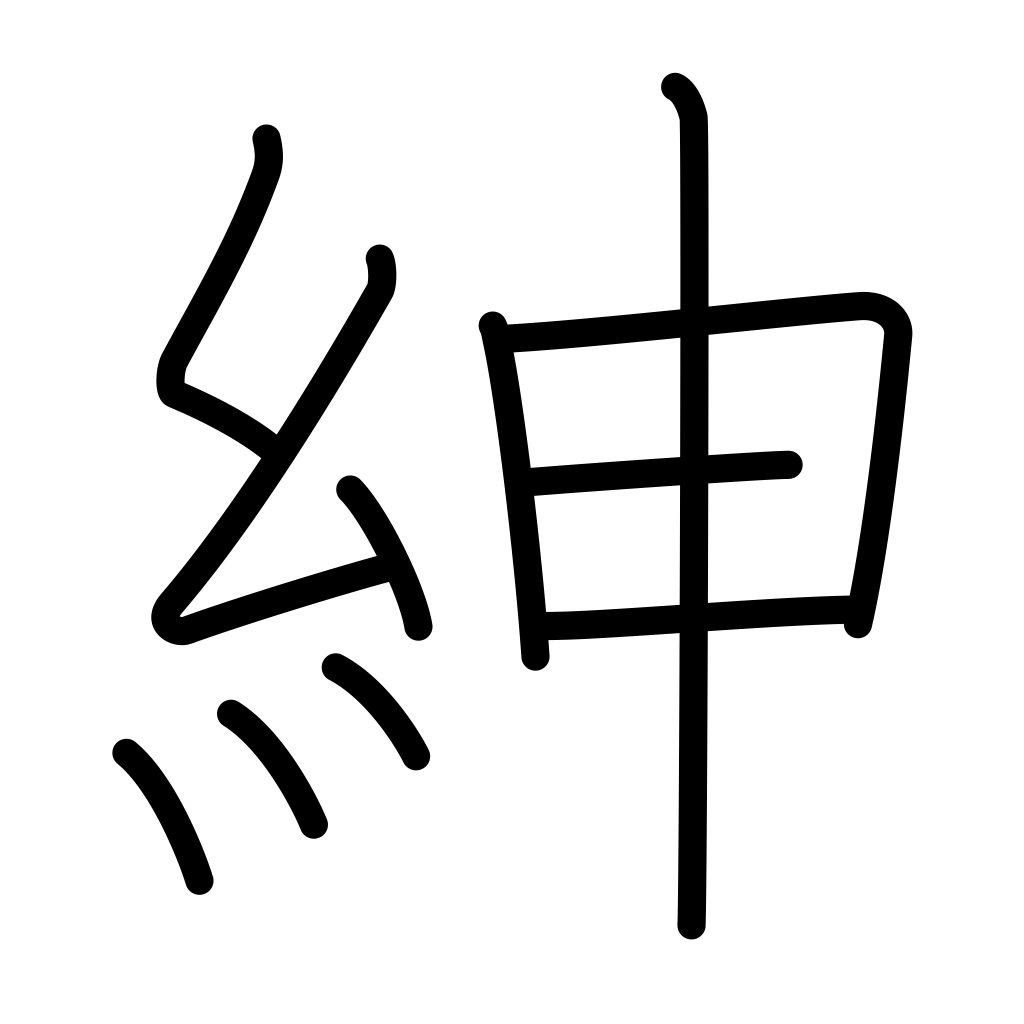
Meaning: sire, good belt, gentleman